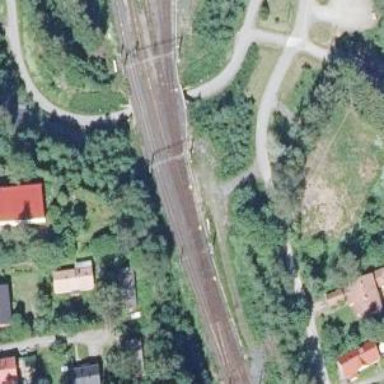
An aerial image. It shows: Railway track with continuous electrified contact line.